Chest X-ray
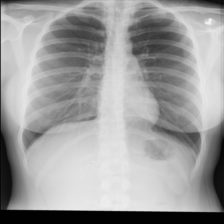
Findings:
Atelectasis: negative
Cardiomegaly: negative
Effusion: negative
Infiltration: negative
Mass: negative
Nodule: negative
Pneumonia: negative
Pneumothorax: negative
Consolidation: negative
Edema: negative
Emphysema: negative
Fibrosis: negative
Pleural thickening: negative
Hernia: negative